【题型】解答题　【知识点】函数　【难度】medium
某公园有一块如图所示的区域
\(OACB\)，该场地由线段 \(OA\)，\(OB\)，\(AC\) 及曲线段 \(BC\) 围成；经测量，\(\angle AOB = 90^\circ\)，\(OA = OB = 100\) 米，曲线段 \(BC\) 是以 \(OB\) 为对称轴的抛物线的一部分，点 \(C\) 到 \(OA\)，\(OB\) 的距离都是 50 米；现拟在该区域建设一个矩形游乐场 \(OEDF\)，其中点 \(D\) 在线段 \(AC\) 或曲线段 \(BC\) 上，点 \(E\)，\(F\) 分别在线段 \(OA\)，\(OB\) 上，且该游乐场最短边长不低于 25 米；设 \(DF = x\) 米，游乐场的面积为 \(S\)
 平方米；

(1) 以点 \(O\) 为原点，试建立平面直角坐标系，求曲线段 \(BC\) 的方程；
(2) 求面积 \(S\) 关于 \(x\) 的函数解析式 \(S = f(x)\)；
(3) 试确定点 \(D\) 的位置，使得游乐场的面积 \(S\) 最大（结果精确到 0.1 米）；
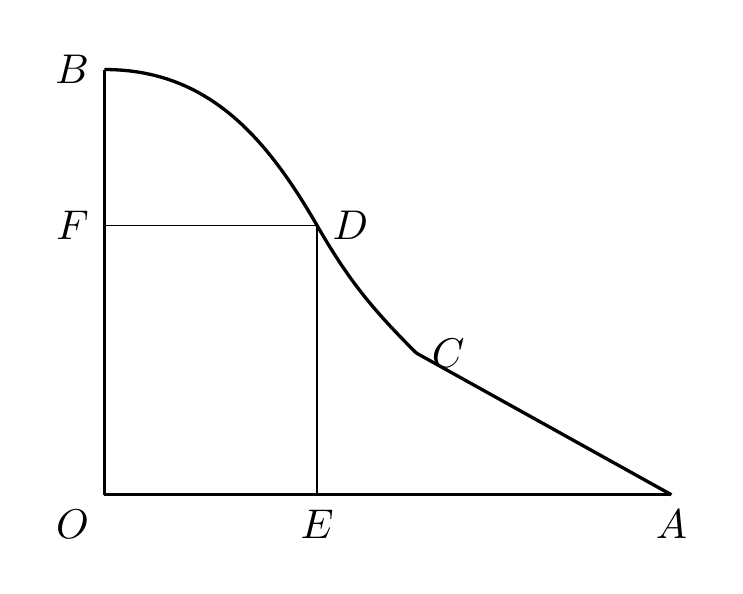
【解答】
【答案】(1) \(y = -0.02x^2 + 100\ (0 \le x \le 50)\)
(2) \(f(x) = \begin{cases}
-0.02x^3 + 100x,\ 25 \le x \le 50 \\
-x^2 + 100x,\ 50 < x \le 70
\end{cases}\)
(3) 当点 \(D\) 在曲线段 \(BC\) 上且其到 \(OA\) 的距离约为 66.7 米时，游乐场的面积 \(S\) 最大。
【知识点】已知函数类型求解析式、利用二次函数模型解决实际问题、由导数求函数的最值（不含参）
【分析】（1）先以 \(O\) 为坐标原点，\(OA\)、\(OB\) 所在直线分别为 \(x\) 轴、\(y\) 轴建立平面直角坐标系，然后根据题意求解析式即可；
（2）分别求出 \(D\) 在不同线段的解析式，然后计算面积；
（3）在不同情况计算最大值，然后比较两个最大值就可以得到面积最大值，然后确定 \(D\) 的位置。
【详解】（1）以 \(O\) 为坐标原点，\(OA\)、\(OB\) 所在直线分别为 \(x\) 轴、\(y\) 轴建立平面直角坐标系，

如图所示，则 \(A(100,0)\)，\(C(50,50)\)，\(B(0,100)\)。
设曲线段 \(BC\) 所在抛物线的方程为 \(y = ax^2 + b\ (a < 0)\)，
由题意可知，点 \(B(0,100)\) 和 \(C(50,50)\) 在此抛物线上，
代入可得：\(a = -0.02\)，\(b = 100\)。
所以曲线段
$BC$的方程为：$y = -0.02x^2 + 100(0 \le x \le 50)$
.

(2) 由题意，线段
$AC$的方程为$y = -x + 100(50 \le x \le 100)$
，

当点
$D$在曲线段$BC$上时，$S = x(-0.02x^2 + 100)(25 \le x \le 50)$
，

当点
$D$在线段$AC$上时，$S = x(-x + 100)(50 \le x \le 70)$
，

所以
$f(x)=\begin
{cases}
-0.02x^3 + 100x, 25
\le x \le 50 \\
-x^2 + 100x, 50 < x
\le
 70
\end{cases}$
.

(3) 当
$25 \le x \le 50$时，$f'(x) = -0.06x^2 + 100$，令$-0.06x^2 + 100 = 0$，得$x_1 = \frac{50\sqrt{6}}{3}$，$x_2 = -\frac{50\sqrt{6}}{3}$
（舍去）.

当
$x \in \left[25, \frac{50\sqrt{6}}{3}\right)$时，$f'(x) > 0$；当$x \in \left(\frac{50\sqrt{6}}{3}, 50\right]$时，$f'(x) < 0$
.

因此当
$x = \frac{50\sqrt{6}}{3}$时，$S = f\left(\frac{50\sqrt{6}}{3}\right) = \frac{10000\sqrt{6}}{9}$
是极大值，也是最大值.

当
$50 < x \le 70$时，$f(x) = -(x - 50)^2 + 2500$
，

当
$x = 50$时，$S = f(50) = 2500$
是最大值.

因为
$\frac{10000\sqrt{6}}{9} > 2500$
，

所以当
$x = \frac{50\sqrt{6}}{3}$时，$S$取得最大值，此时$D\left(\frac{50\sqrt{6}}{3}, \frac{200}{3}\right)$
.

所以当点
$D$在曲线段$BC$上且其到$OA$的距离约为66.7米时，游乐场的面积$S$
最大.
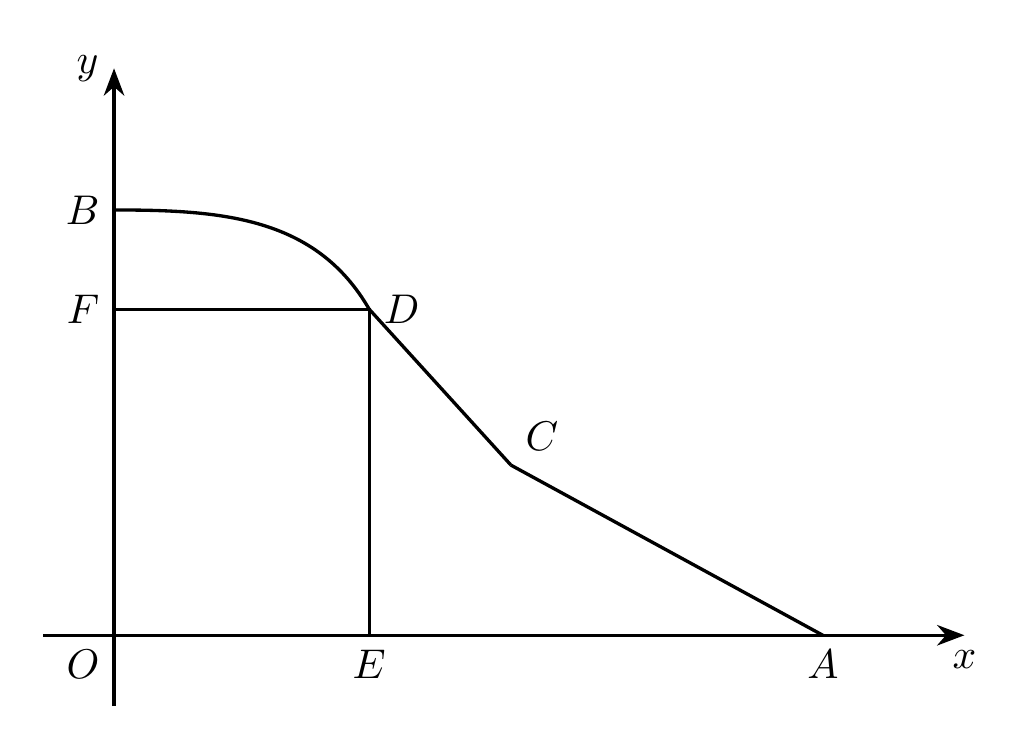